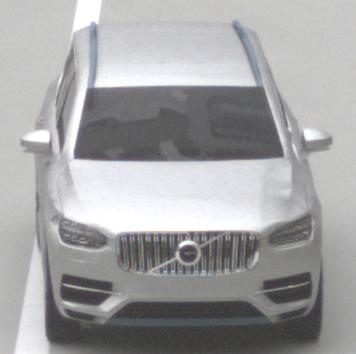
Make: Volvo
Model: XC90 B5
Detailed model: XC90 (L)
Model produced from: 2019/08
Model produced until: 2020/04
Doors: 5
Color: white
Road condition: dry road
Daytime: midday
Contrast: low contrast